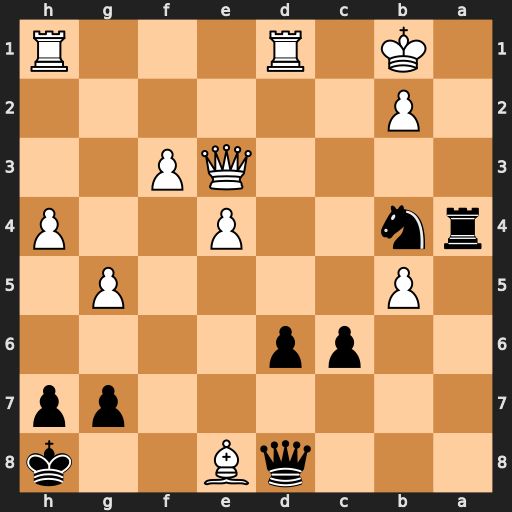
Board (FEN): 3qB2k/6pp/2pp4/1P4P1/rn2P2P/4QP2/1P6/1K1R3R
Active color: b
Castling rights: -
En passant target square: -
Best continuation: Qa5 Kc1 Ra1+ Kd2 Nd5+